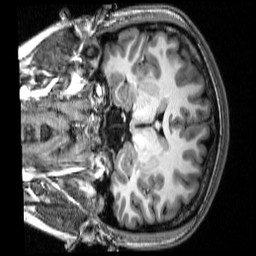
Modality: T1w
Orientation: coronal
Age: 27
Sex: female
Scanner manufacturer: siemens
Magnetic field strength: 3 T
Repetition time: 2.53 s
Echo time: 0.00339 s